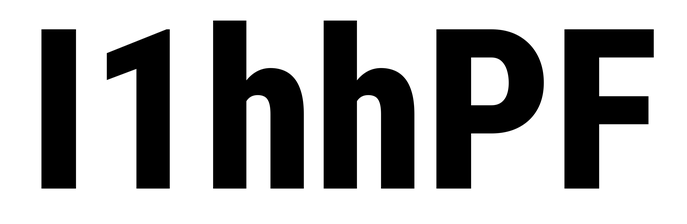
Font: Roboto_Condensed_ExtraBold